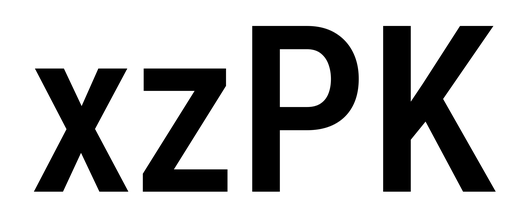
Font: Roboto_Condensed_Medium